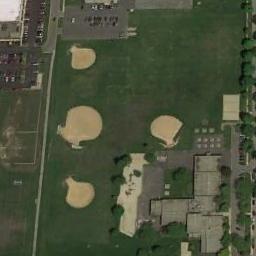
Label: baseball_diamond